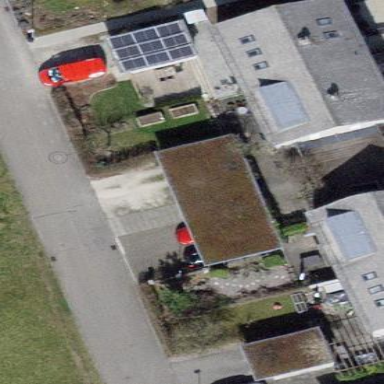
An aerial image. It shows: Garage.